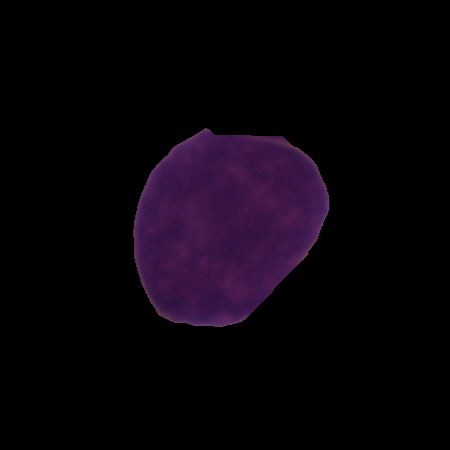
Label: cancer